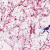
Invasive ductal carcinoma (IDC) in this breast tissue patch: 0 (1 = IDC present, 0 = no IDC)